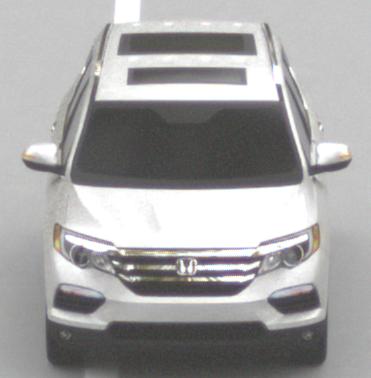
Make: Honda
Model: Pilot
Detailed model: 3
Model produced from: 2015
Model produced until: 2022
Doors: 5
Color: white
Road condition: dry road
Daytime: midday
Contrast: low contrast